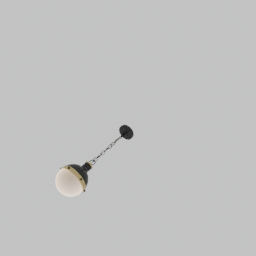
Label: lighting